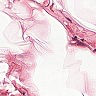
Metastatic tissue present: no